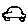
Label: car